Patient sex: F
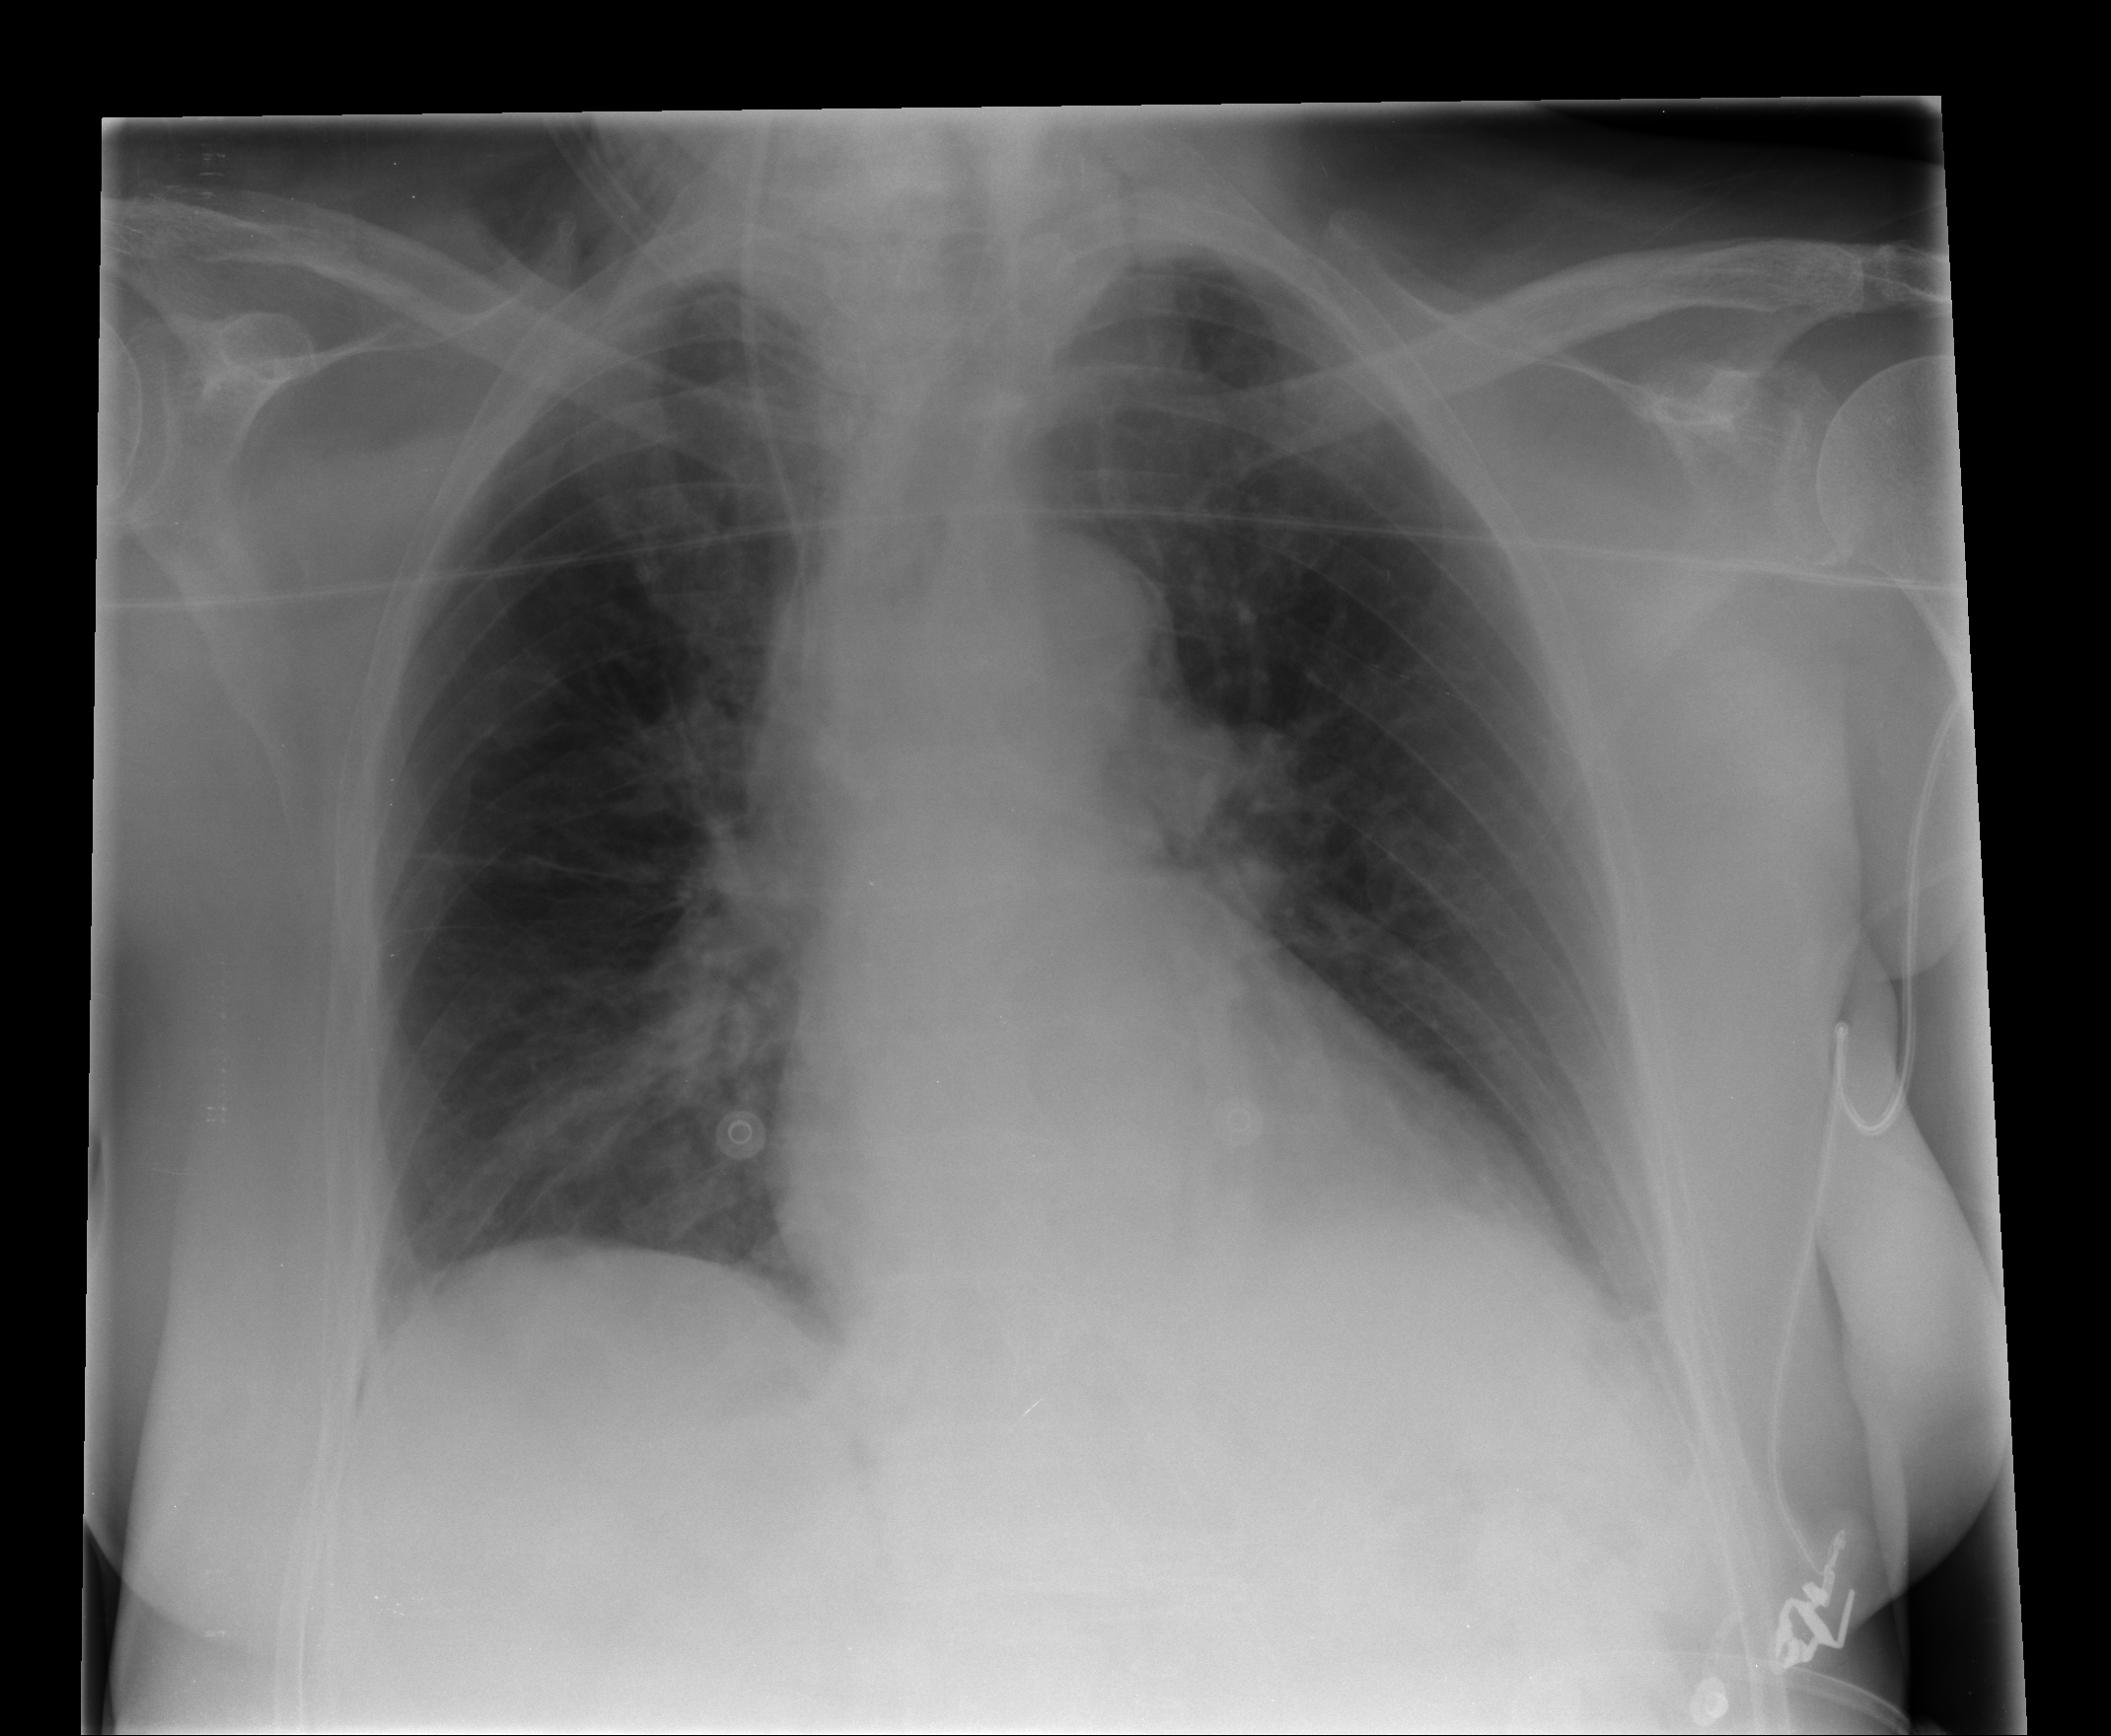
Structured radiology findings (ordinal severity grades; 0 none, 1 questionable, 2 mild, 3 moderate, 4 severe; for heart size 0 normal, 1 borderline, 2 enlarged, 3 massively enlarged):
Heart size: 2
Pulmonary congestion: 1
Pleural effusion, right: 0
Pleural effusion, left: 1
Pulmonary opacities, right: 0
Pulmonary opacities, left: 0
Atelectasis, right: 1
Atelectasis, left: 1